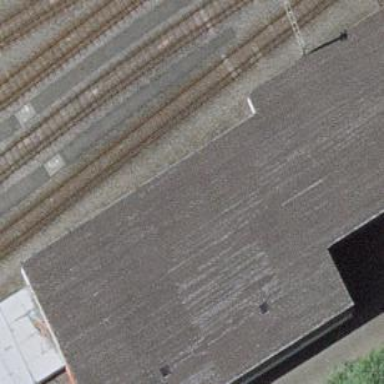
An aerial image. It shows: Warehouse building.